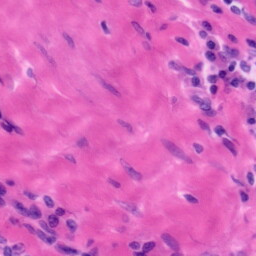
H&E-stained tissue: Tonsil